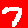
Digit: 7